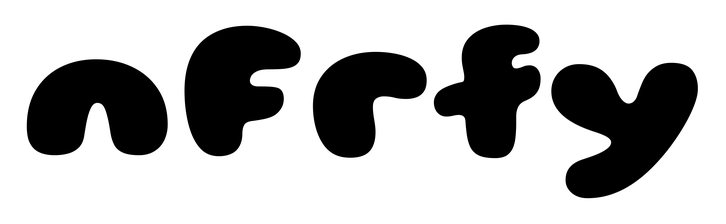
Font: Gluten_Black